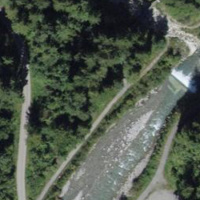
EUNIS habitat code: 44
Species observed at this site:
Cinclus cinclus